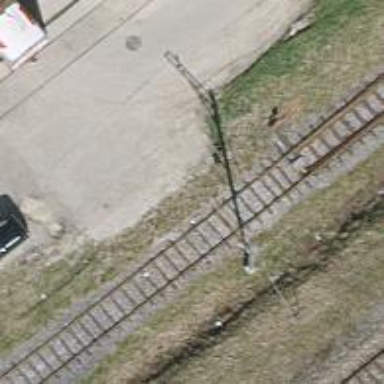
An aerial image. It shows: Catenary mast for power lines.